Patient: sex M, age 64
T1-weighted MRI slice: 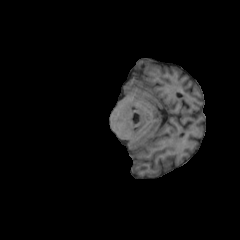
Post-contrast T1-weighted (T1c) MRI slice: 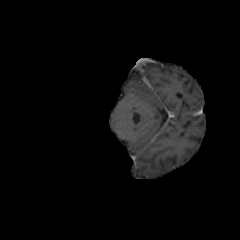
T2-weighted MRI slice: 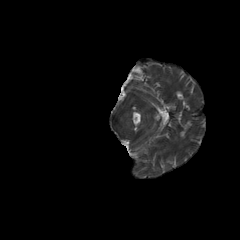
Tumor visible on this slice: no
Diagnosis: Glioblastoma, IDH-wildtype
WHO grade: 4